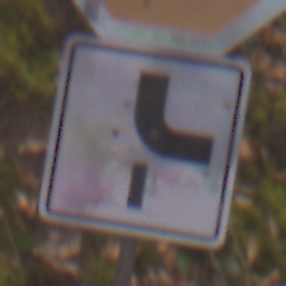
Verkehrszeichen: VerlaufVorfahrtsstrasse10
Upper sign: Stop
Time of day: Midday
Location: Outdoor (Nature)
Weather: Overcast
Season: Autumn
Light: Natural